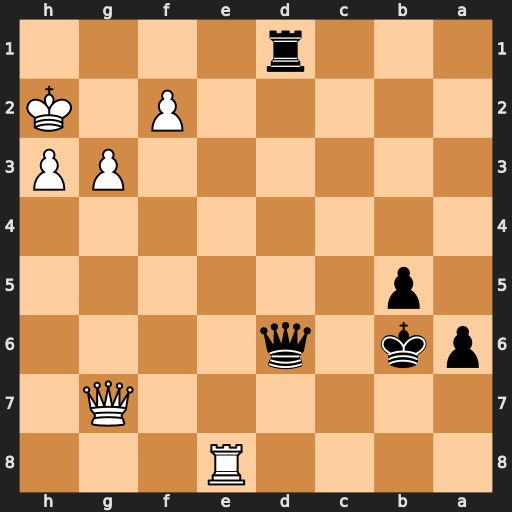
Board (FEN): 4R3/6Q1/pk1q4/1p6/8/6PP/5P1K/3r4
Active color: b
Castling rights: -
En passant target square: -
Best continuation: Qc6 Rb8+ Ka5